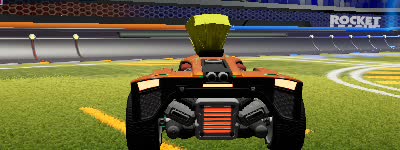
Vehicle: breakout